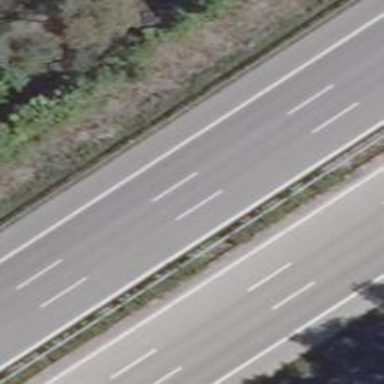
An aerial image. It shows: Asphalt motorway.